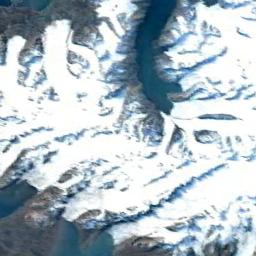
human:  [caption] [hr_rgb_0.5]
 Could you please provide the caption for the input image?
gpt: A lot of snow is on the snowberg .

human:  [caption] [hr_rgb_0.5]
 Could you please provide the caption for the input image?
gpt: In the mountains of the snow mountain, Only the peak of the mountain is covered by snow, And there is a lake in the snow mountain .

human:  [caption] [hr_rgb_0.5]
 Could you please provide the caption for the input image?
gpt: The snow berg is next to the lake .

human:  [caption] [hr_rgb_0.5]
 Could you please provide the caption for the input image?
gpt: The snowberg has some valley glaciers and some fiords are next to the snowberg .

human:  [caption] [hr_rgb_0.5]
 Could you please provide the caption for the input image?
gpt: There are much snow and some lakes on the snowberg .